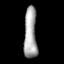
Tissue: lung
Cell type: Endothelial cells
Senescence score: 0.7519
Nuclear area (px): 640
Mean DAPI intensity: 168.491